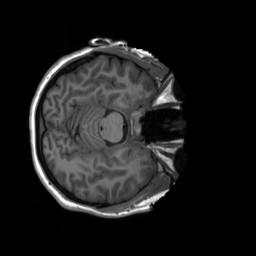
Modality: T1w
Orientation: axial
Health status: healthy
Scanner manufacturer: siemens
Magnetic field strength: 3 T
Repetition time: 2.3 s
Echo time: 0.00207 s